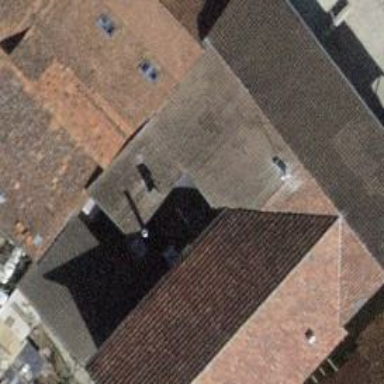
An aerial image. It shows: Building with tile roof.